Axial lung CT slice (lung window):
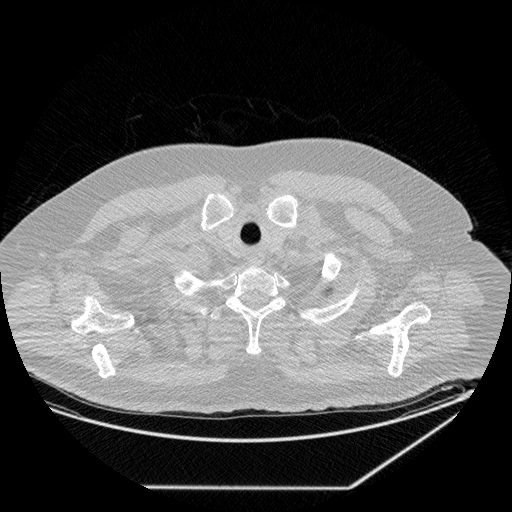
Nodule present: no